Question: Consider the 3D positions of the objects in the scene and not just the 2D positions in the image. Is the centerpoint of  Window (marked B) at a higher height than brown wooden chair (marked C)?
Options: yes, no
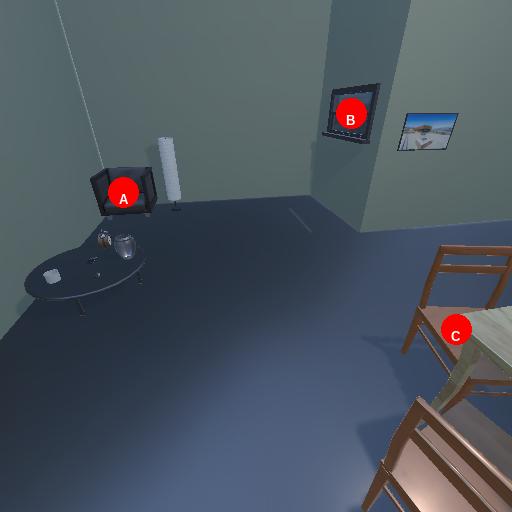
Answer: yes